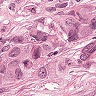
Metastatic tissue present: yes